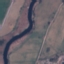
Label: River